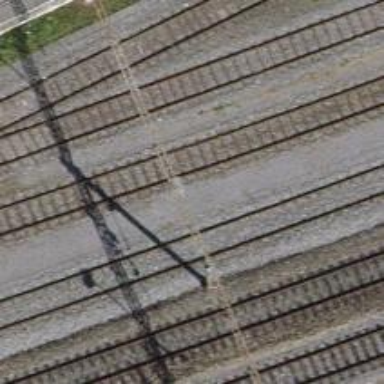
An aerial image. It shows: Catenary mast for power lines.